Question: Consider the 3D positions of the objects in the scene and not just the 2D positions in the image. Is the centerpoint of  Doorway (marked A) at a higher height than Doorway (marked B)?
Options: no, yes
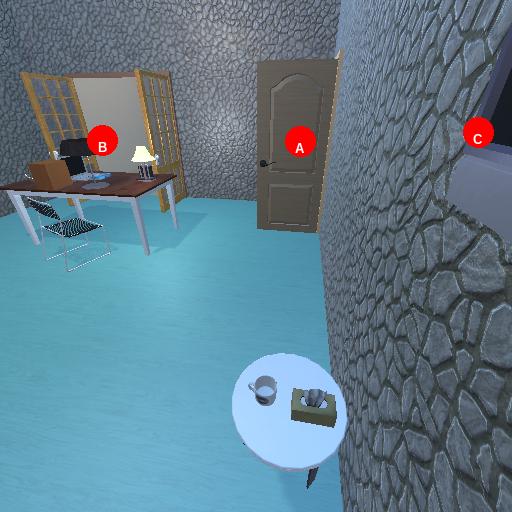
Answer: no